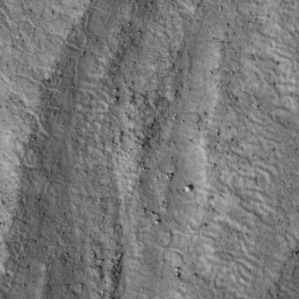
Label: non_frost